Interaction volume radius: 5 \u00c5
Interaction volume height: 45 \u00c5
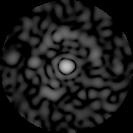
Disorder parameter: 0.8664